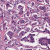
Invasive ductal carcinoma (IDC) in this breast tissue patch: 1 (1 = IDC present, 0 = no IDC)